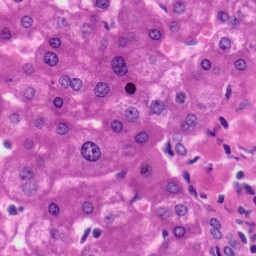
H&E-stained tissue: Liver